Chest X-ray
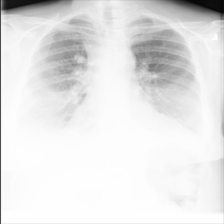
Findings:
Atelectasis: negative
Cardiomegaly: negative
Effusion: positive
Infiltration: positive
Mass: negative
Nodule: positive
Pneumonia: negative
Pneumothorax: positive
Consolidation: negative
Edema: negative
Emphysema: negative
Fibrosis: negative
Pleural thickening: negative
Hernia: negative